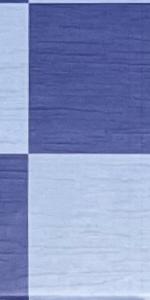
Label: Empty